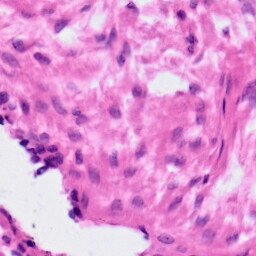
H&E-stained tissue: Ovarian